Aerial crown-view tile of a tropical tree (Barro Colorado Island, Panama), acquired 20241112:
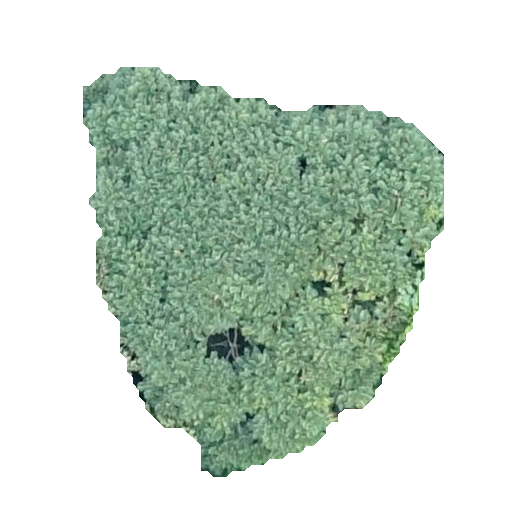
Species: Jacaranda copaia
GBIF accepted scientific name: Jacaranda copaia
Crown area: 163.32 m²